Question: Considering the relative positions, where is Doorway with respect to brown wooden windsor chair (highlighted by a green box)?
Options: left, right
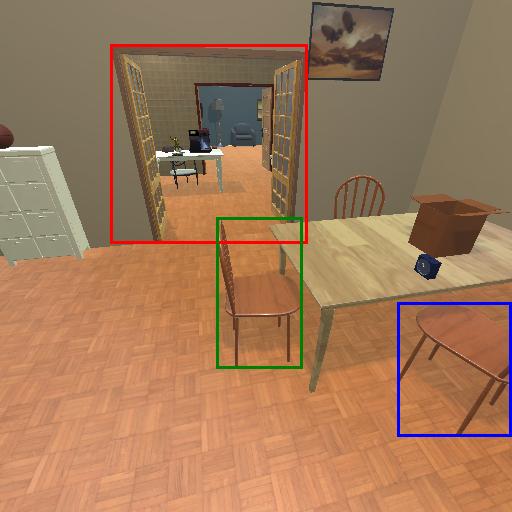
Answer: left